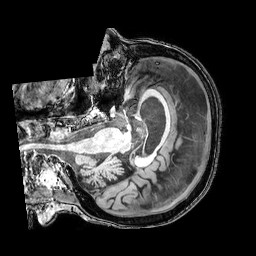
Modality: T1w
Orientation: axial
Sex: female
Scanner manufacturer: philips
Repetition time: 0.008326 s
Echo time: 0.00388 s